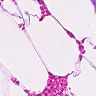
Metastatic tissue present: no